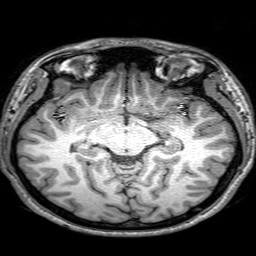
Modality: T1w
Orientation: coronal
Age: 24
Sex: female
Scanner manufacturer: philips
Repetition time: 0.008983 s
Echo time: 0.0046 s